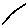
Label: line